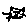
Label: cat